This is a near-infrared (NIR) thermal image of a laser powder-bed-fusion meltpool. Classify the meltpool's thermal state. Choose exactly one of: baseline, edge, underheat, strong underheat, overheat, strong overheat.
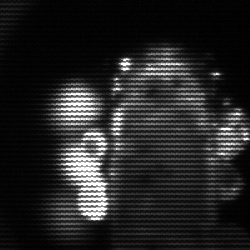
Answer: strong underheat